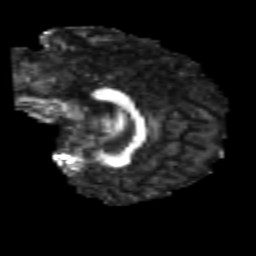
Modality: FA
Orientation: sagittal
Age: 23
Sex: male
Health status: healthy